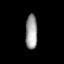
Tissue: lung
Cell type: Fibroblasts
Senescence score: 0.5775
Nuclear area (px): 413
Mean DAPI intensity: 154.368